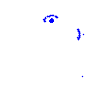
Particle: pion